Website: home-depot
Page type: billing-address
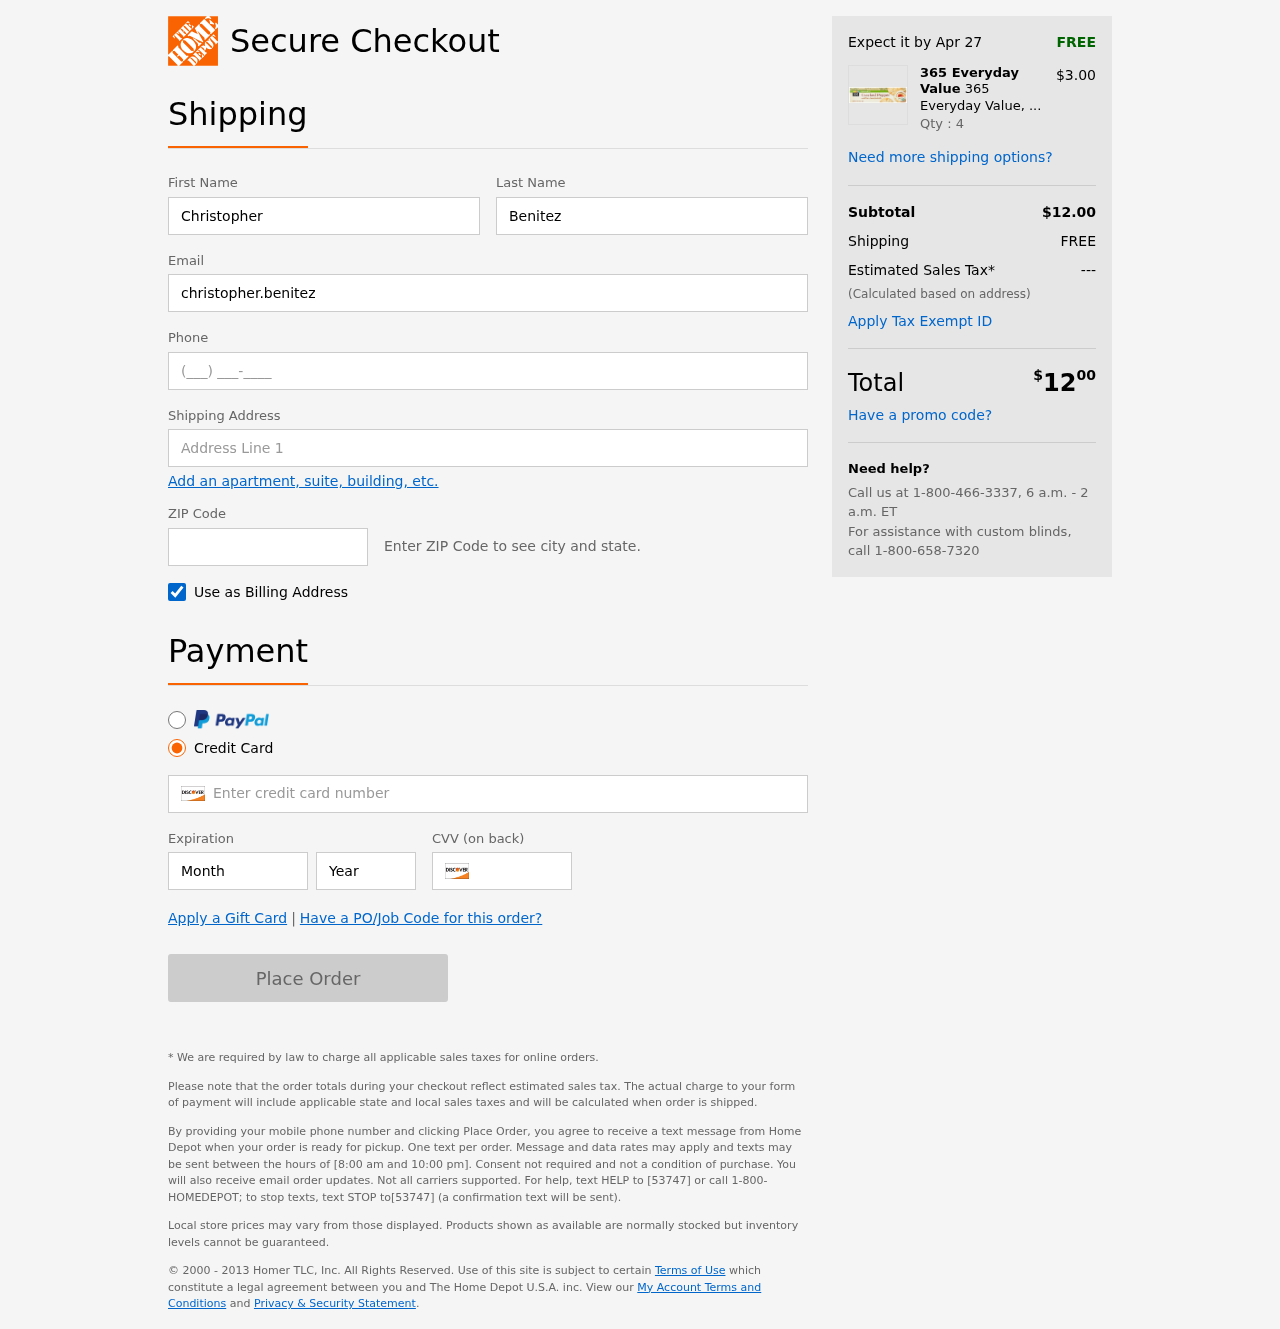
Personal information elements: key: PII_FIRSTNAME
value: Christopher
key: PII_LASTNAME
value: Benitez
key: PII_EMAIL
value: christopher.benitez@gmail.com
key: PII_PHONE
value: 4629864029
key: PII_STREET
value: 35781 Wilson Avenue
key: PII_POSTCODE
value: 29646
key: PII_CARD_NUMBER
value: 6011 8368 7074 9588
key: PII_CARD_EXPIRY_MONTH
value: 04
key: PII_CARD_CVV
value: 260
Product elements: key: PRODUCT1_BRAND
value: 365 Everyday Value
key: PRODUCT1_NAME
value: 365 Everyday Value, Organic Cracked Pepper Water Crackers, 4.4 oz
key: PRODUCT1_PRICE
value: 3
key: PRODUCT1_QUANTITY
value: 4
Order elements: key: ORDER_DELIVERY_DATE
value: Apr 27
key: ORDER_SUBTOTAL
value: $12.00
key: ORDER_SHIPPING_COST
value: FREE
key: ORDER_TAX
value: ---
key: ORDER_TOTAL2
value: $1200